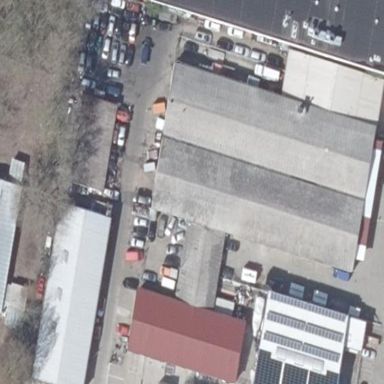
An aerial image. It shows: Commercial building.